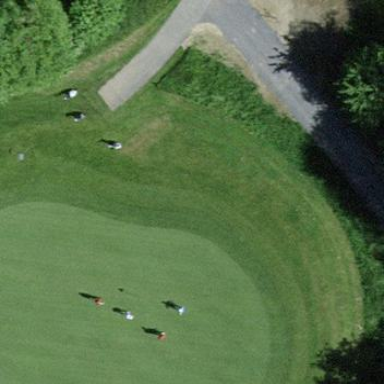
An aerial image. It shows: Golf green pitch on grass land. It is designated for the sport of golf.